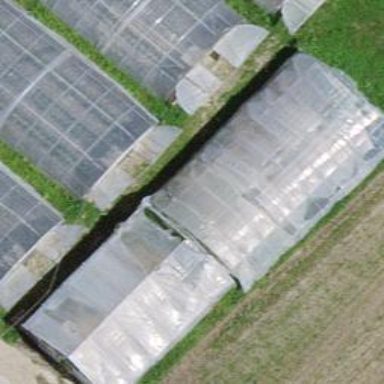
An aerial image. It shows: Greenhouse.